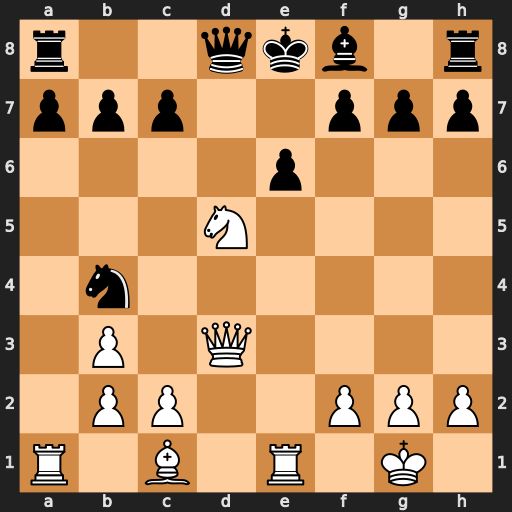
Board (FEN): r2qkb1r/ppp2ppp/4p3/3N4/1n6/1P1Q4/1PP2PPP/R1B1R1K1
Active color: w
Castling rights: kq
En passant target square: -
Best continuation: Nxb4 Qxd3 Nxd3